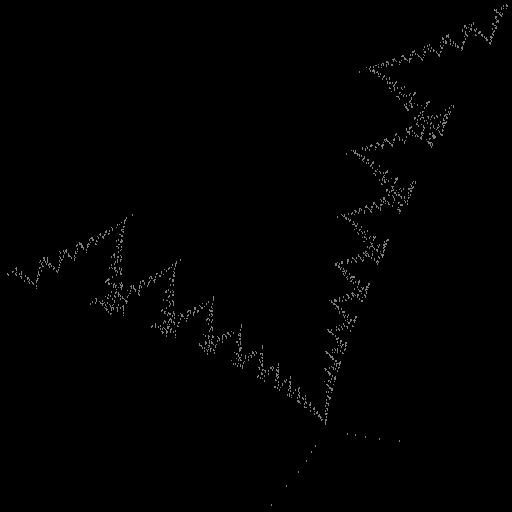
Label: zigzag